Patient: sex F, age 54
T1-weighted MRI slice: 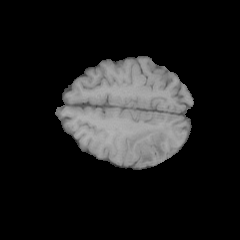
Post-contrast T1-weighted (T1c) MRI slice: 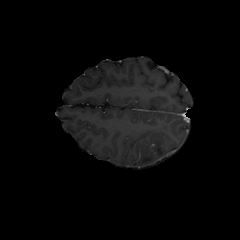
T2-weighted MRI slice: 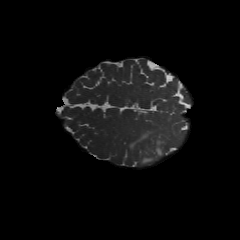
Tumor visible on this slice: yes
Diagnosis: Glioblastoma, IDH-wildtype
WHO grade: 4